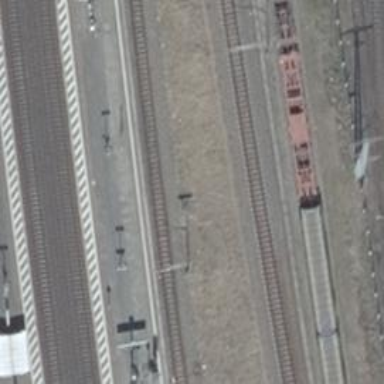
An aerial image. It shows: Close-up of railway platform edge.